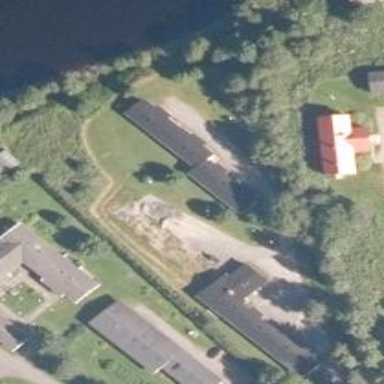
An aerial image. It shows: Terrace building.